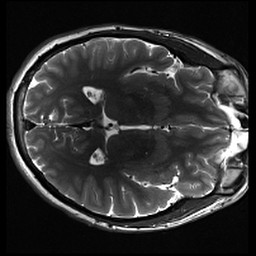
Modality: inplaneT2
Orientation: axial